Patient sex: M
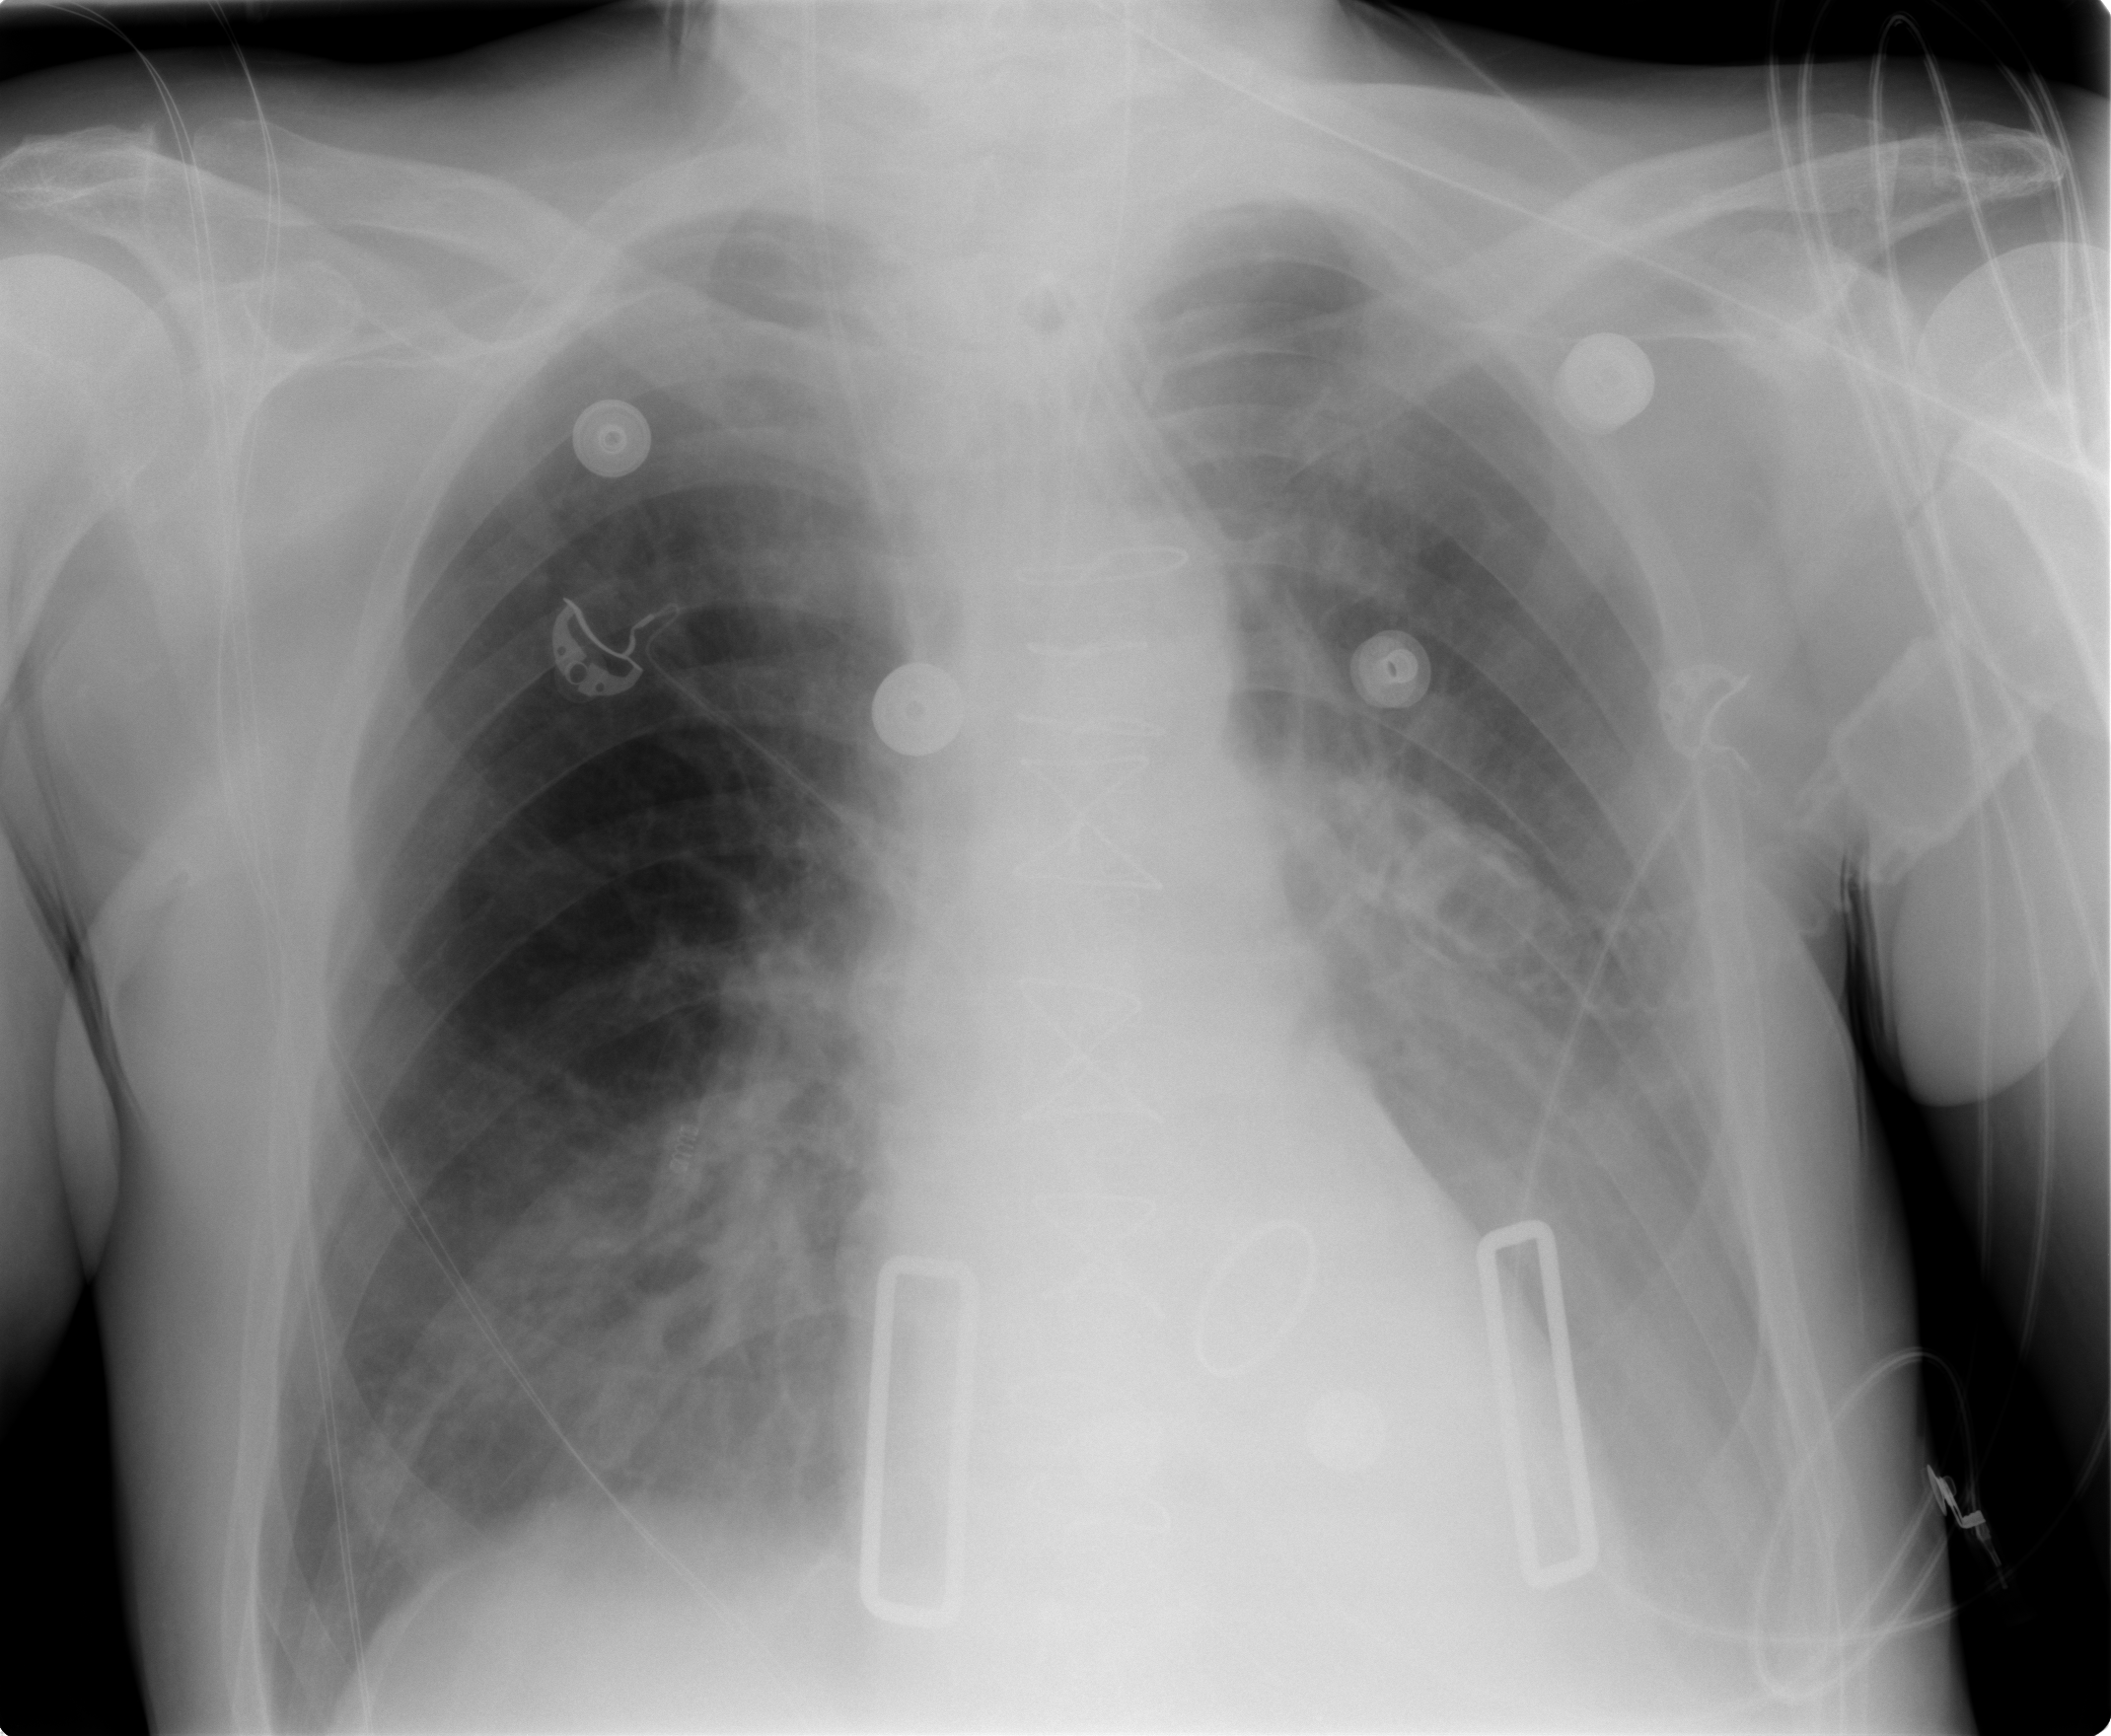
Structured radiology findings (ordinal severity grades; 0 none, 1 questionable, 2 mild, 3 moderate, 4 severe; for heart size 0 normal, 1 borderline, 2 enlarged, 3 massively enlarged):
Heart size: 0
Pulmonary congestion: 0
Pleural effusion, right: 0
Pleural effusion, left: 2
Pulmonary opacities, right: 2
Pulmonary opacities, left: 1
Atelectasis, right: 2
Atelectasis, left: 2